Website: slack
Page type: billing-address
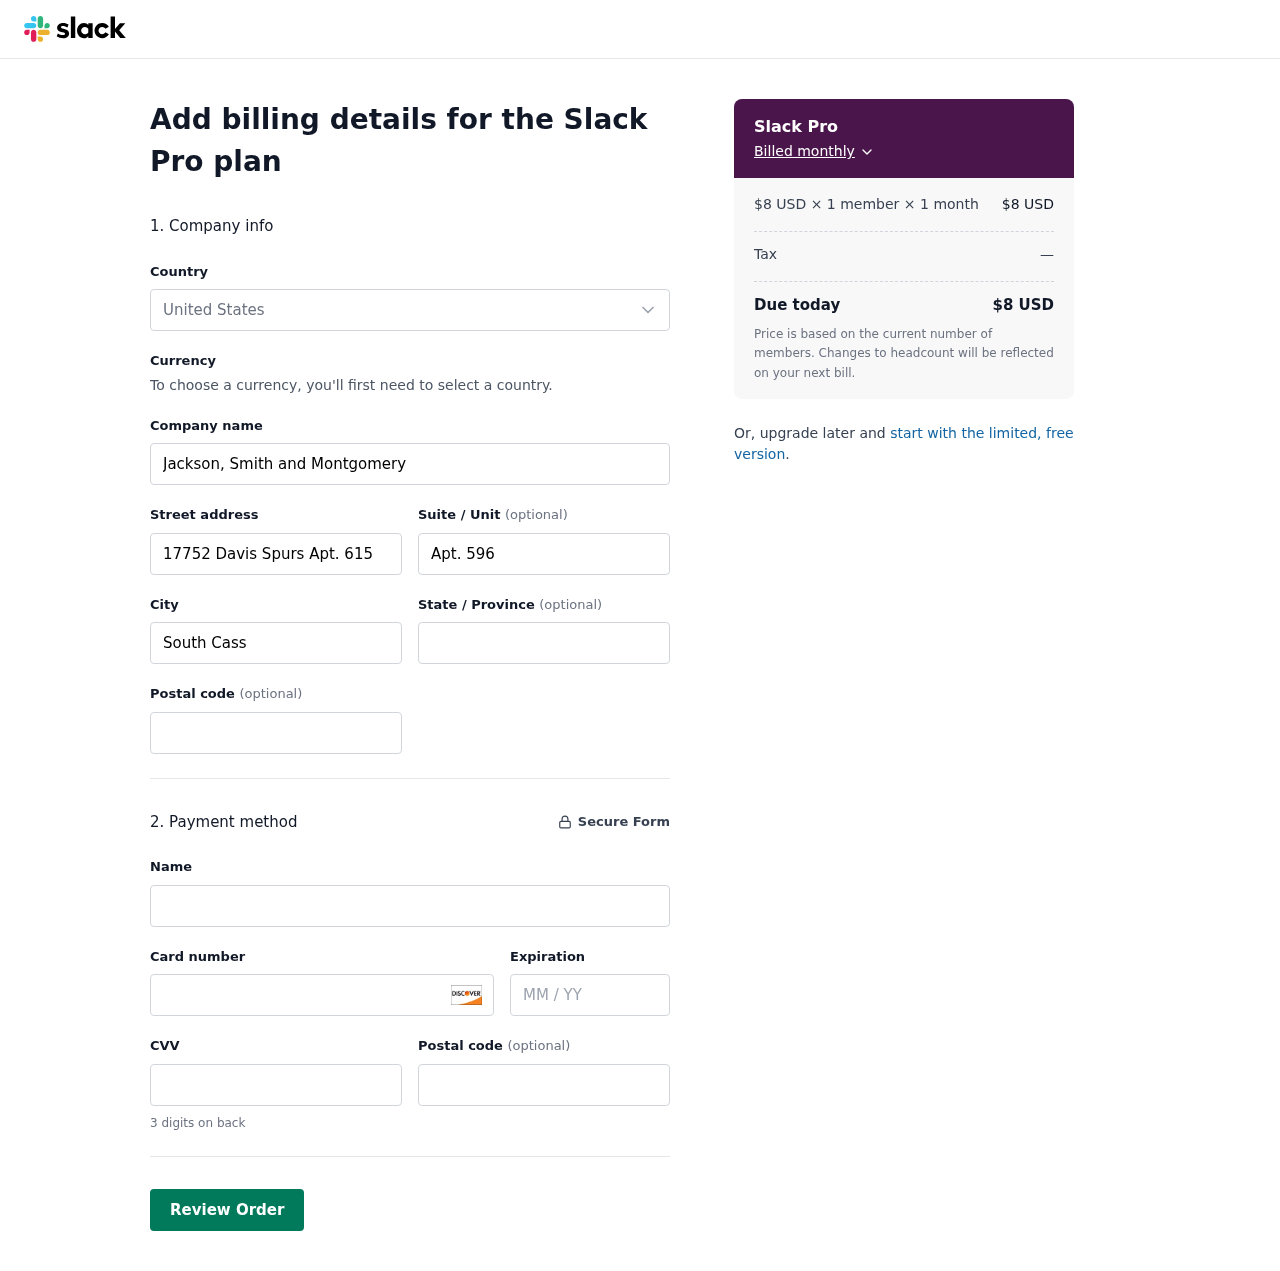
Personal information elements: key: PII_CARD_CVV
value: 325
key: PII_CARD_EXPIRY
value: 12/30
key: PII_CARD_NUMBER
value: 6589 2006 7068 2055
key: PII_CITY
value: South Cassandraborough
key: PII_COMPANY
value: Jackson, Smith and Montgomery
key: PII_COUNTRY
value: United States
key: PII_FULLNAME
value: Peter Kennedy
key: PII_POSTCODE
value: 35633
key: PII_POSTCODE2
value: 87832
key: PII_STATE
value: Maine
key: PII_STREET
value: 17752 Davis Spurs Apt. 615
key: PII_STREET2
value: Apt. 596
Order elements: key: ORDER_PLAN_PRICE
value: $8 USD
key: ORDER_NUM_MEMBERS
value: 1 member
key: ORDER_NUM_MONTHS
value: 1 month
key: ORDER_SUBTOTAL
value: $8 USD
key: ORDER_TAX
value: —
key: ORDER_TOTAL
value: $8 USD